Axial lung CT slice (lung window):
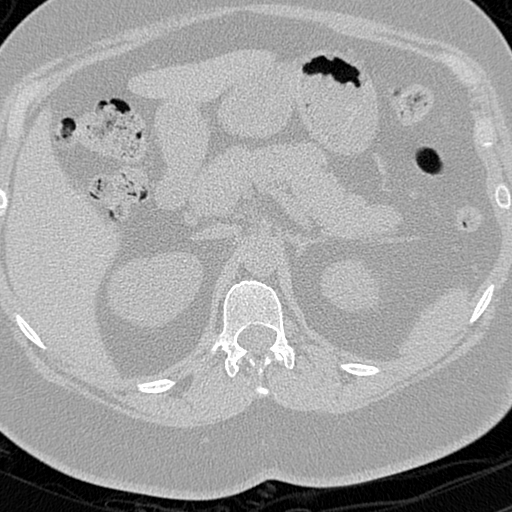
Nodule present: no